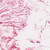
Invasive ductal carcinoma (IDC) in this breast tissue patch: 0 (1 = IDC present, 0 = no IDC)